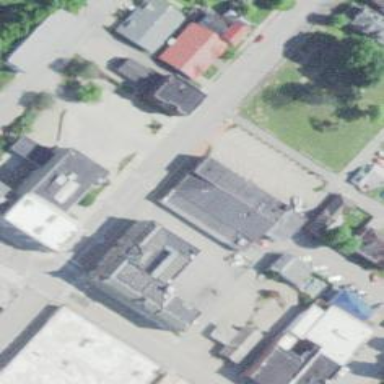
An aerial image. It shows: Historic building.